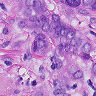
Metastatic tissue present: yes